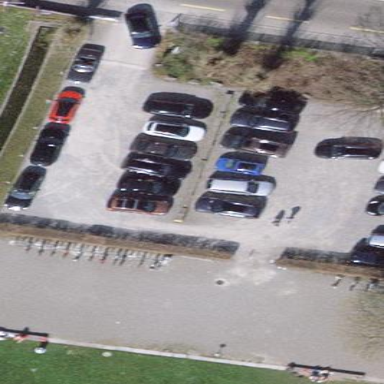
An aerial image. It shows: Parking area with pebblestone surface.